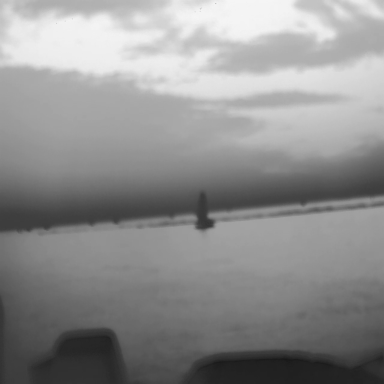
There is a sailboat in the infrared image.